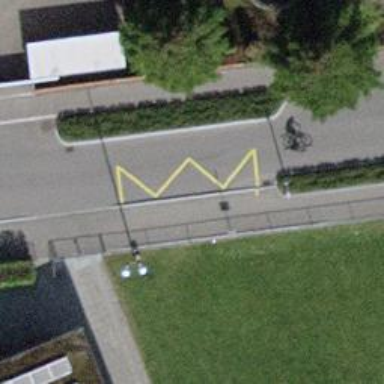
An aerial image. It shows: Bus stop with sheltered platform for public transport.